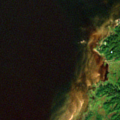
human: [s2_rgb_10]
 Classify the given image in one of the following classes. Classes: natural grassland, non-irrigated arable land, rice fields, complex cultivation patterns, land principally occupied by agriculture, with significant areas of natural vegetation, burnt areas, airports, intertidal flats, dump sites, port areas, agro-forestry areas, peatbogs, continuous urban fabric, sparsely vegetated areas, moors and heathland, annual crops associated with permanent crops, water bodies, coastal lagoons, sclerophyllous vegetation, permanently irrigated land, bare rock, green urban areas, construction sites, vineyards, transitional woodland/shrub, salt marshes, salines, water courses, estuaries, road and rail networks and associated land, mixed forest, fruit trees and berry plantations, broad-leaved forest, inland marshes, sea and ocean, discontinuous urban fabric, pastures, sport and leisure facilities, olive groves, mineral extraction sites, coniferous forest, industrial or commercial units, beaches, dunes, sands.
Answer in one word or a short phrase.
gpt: land principally occupied by agriculture, with significant areas of natural vegetation, broad-leaved forest, sea and ocean